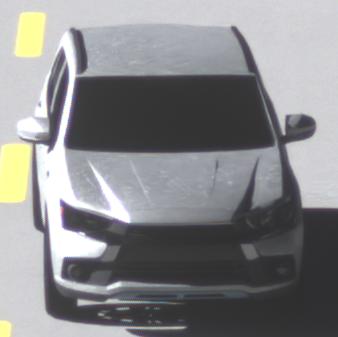
Make: Mitsubishi
Model: Outlander 2.0 Plug-In Hybrid
Detailed model: Outlander (III) Plug-In Hybrid
Model produced from: 2015/10
Model produced until: 2018/08
Doors: 5
Color: white
Road condition: dry road
Daytime: morning or afternoon
Contrast: high contrast